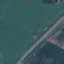
Label: Highway